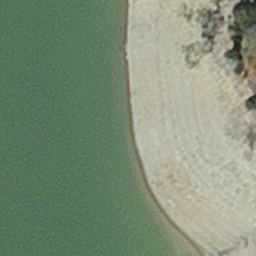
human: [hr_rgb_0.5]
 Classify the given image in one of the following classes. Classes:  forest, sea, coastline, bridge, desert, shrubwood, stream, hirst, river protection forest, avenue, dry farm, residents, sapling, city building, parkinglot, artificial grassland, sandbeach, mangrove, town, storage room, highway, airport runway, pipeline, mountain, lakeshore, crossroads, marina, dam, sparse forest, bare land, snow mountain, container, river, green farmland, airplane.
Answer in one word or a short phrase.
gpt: hirst